Question: When I try to plot Postgis Linestring, thanks to 'gv.Path()' or 'hvplot(geo=True)', I have this error : 'Supplied data does not contain specified dimensions, the following dimensions were not found: ['Longitude', 'Latitude']'.
'''
sqla="Select Geography(ST_transform(traja,4326)) as traja, namea,nameb,mmsia,mmsib,p_dist,cpa_id from filtered where nm_a is not null and geometrytype(traja)='LINESTRING' limit 10"
gdf=gpd.read_postgis(sqla,con,geom_col='traja')
gdf.head()
'''

'''
type(gdf['traja'][0])
----------------
shapely.geometry.linestring.LineString
'''
When I try the visualization :
'''
gdf.hvplot(geo=True)
----------------
DataError: Supplied data does not contain specified dimensions, the following dimensions were not found: ['Longitude', 'Latitude']
PandasInterface expects tabular data, for more information on supported datatypes see http://holoviews.org/user_guide/Tabular_Datasets.html
'''
When I do 'hvplot(geo=False)' it works but I would like to have a base map and benefit from all the Geoview's options.
Would someone have an idea ?
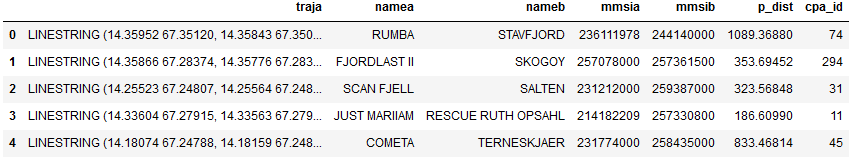
Answer: GeoViews needs to know which of your data columns or dimensions should be used for latitude and longitude. I think you can either rename the data columns to "Longitude" and "Latitude", or you can tell GeoViews what the dimensions are named with something like 'gv.Path(data, ['lon','lat'])'. There's probably a way to supply the names explicitly to hvPlot as well, but I'm not sure how to do that.